Question: I'm getting a DLLNotFoundException in standalone builds on some windows machines, others work perfectly. Dll file is definitely in the plugins folder, copied it to the projectName_Data folder too but no difference.
Also attempted to add dll to streaming assets folder and set new path (Environment.SetEnvironmentVariable) as above but that didn't work either.
Using Unity 4.5.5 btw
Any help at all would be greatly appreciated!!!

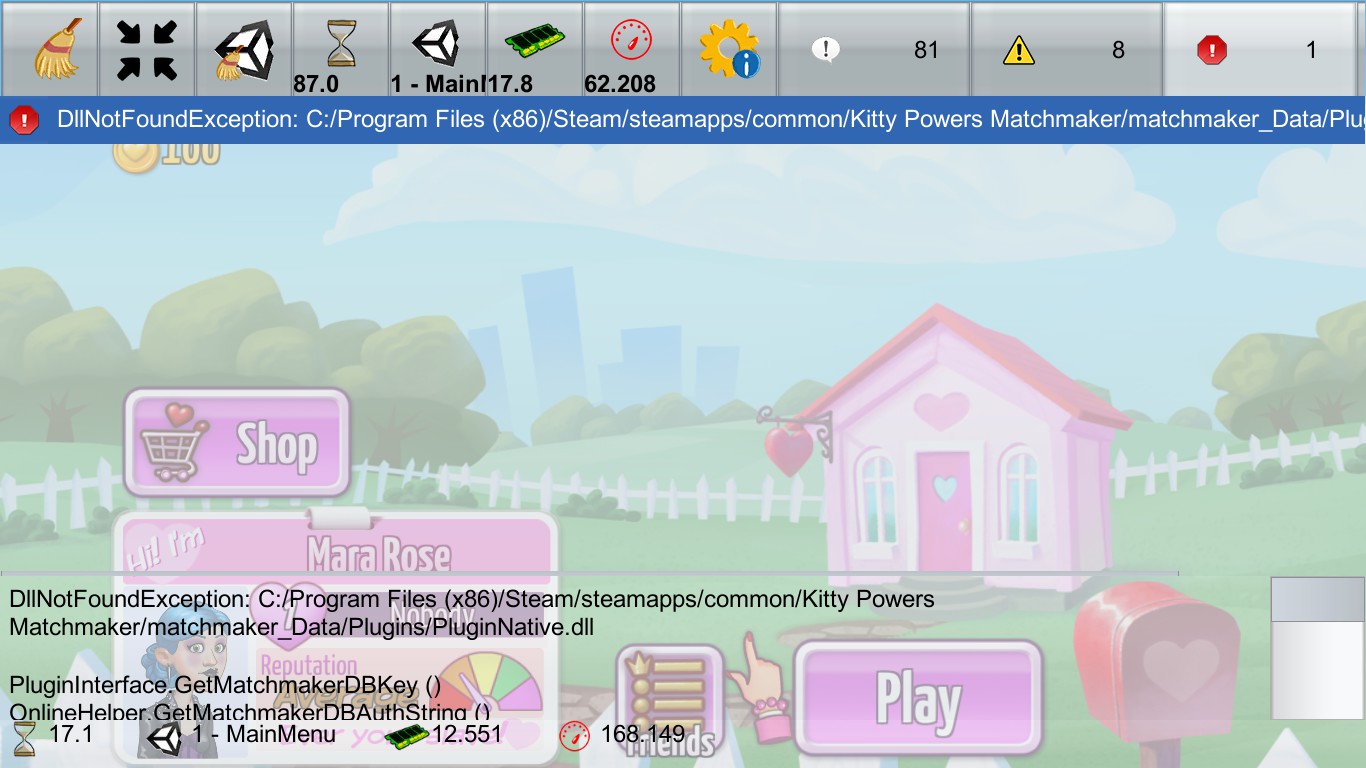
Answer: I discovered that the problem was that players needed Visual C++ redistributable installed, which can be downloaded here:
<URL>